Aerial crown-view tile of a tropical tree (Barro Colorado Island, Panama), acquired 20250317:
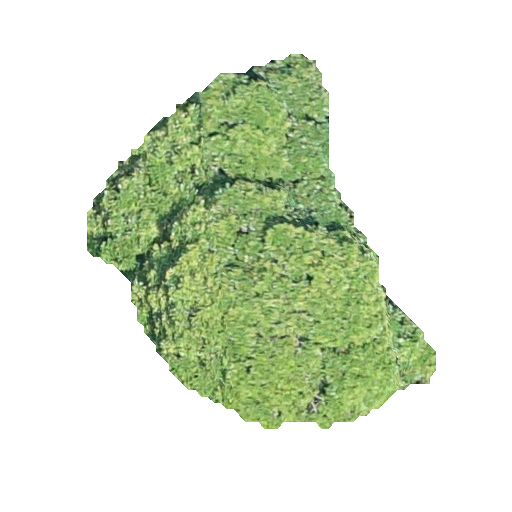
Species: Jacaranda copaia
GBIF accepted scientific name: Jacaranda copaia
Crown area: 116.071 m²